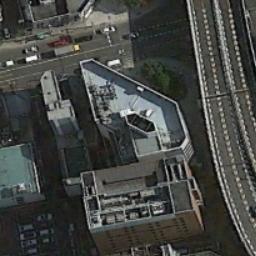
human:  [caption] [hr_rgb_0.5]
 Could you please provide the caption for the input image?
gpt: The commercial area is near the road with many cars .

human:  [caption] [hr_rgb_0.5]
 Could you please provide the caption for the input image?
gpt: In a commercial district there are several tall buildings of different shapes and several roads with many cars .

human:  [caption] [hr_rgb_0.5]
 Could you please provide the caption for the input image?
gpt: A commercial area has some buildings of different shapes and an overpass is next to the commercial area .

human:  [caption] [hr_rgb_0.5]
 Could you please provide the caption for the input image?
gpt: The buildings downtown are very tall .

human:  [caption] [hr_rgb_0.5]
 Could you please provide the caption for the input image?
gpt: There are some buildings beside an overpass on a commercial area .